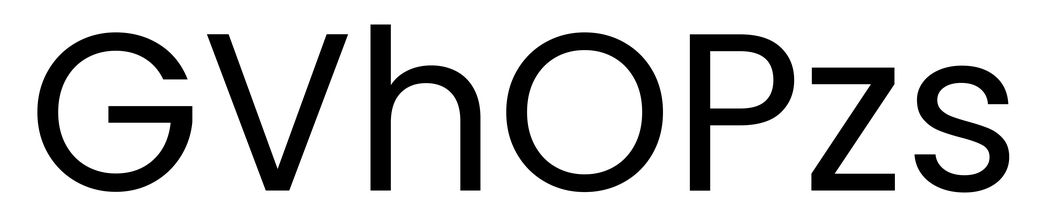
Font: Poppins-Regular